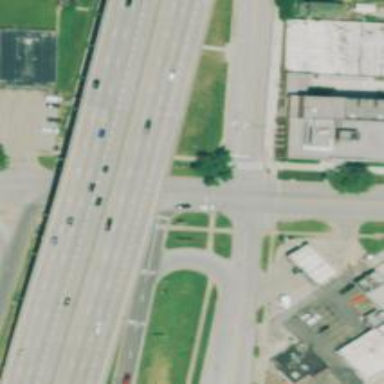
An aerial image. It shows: Solid stop line on the road.